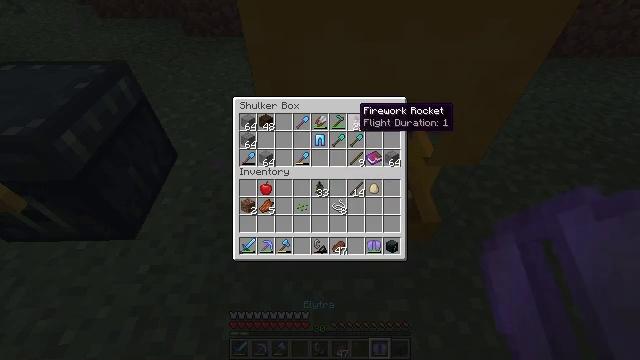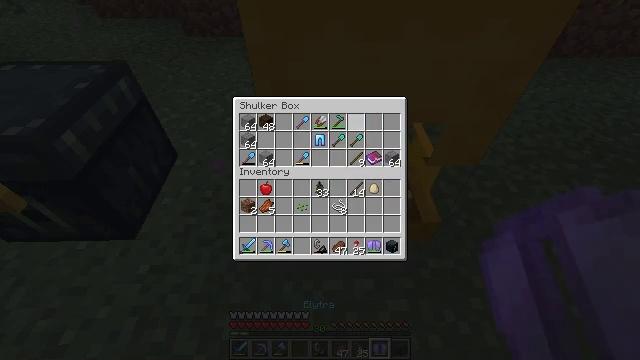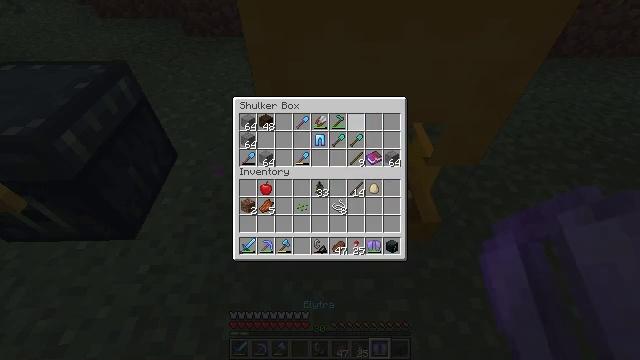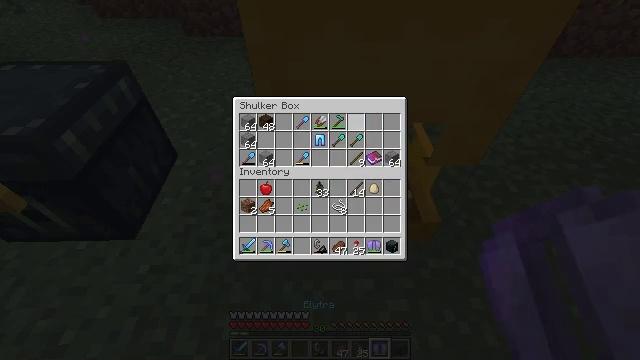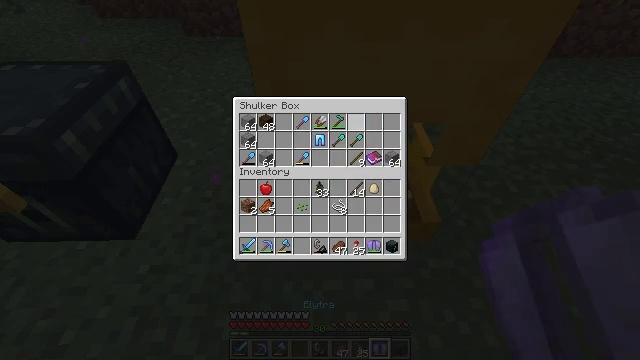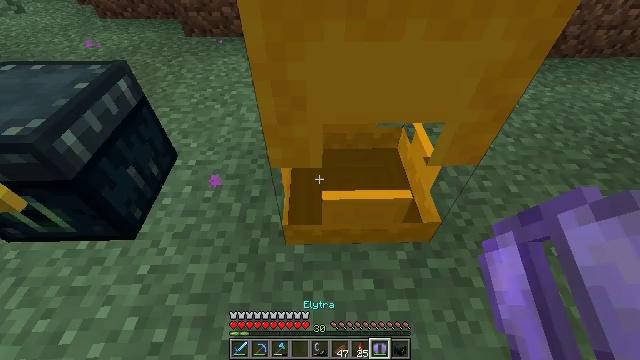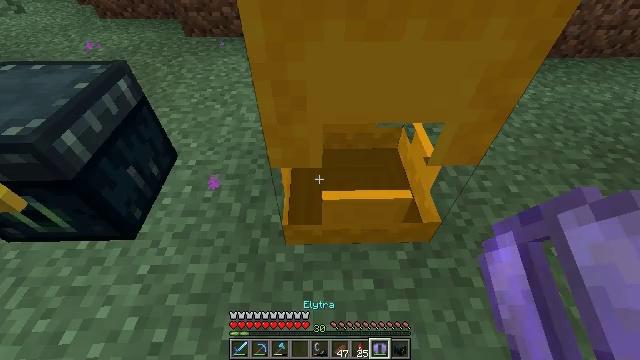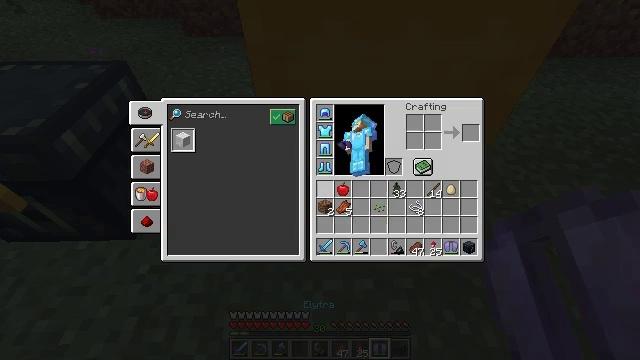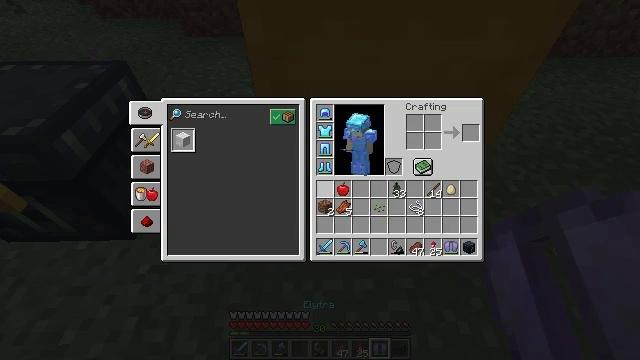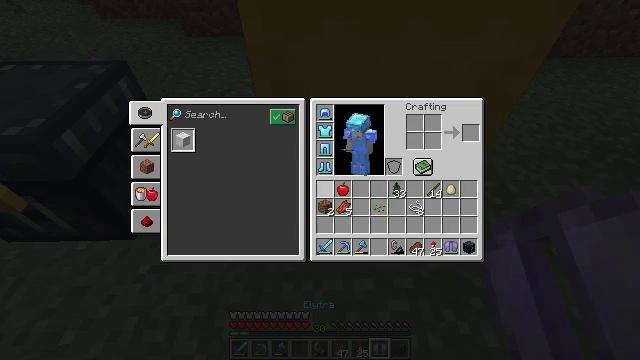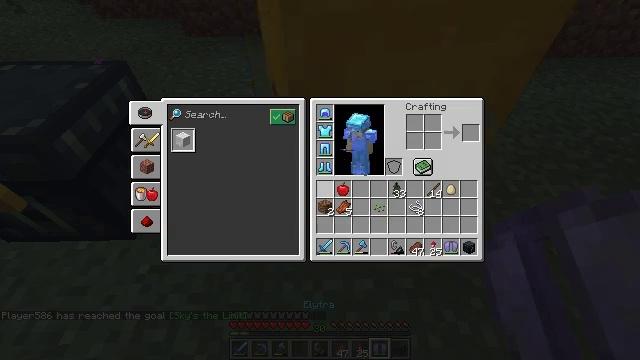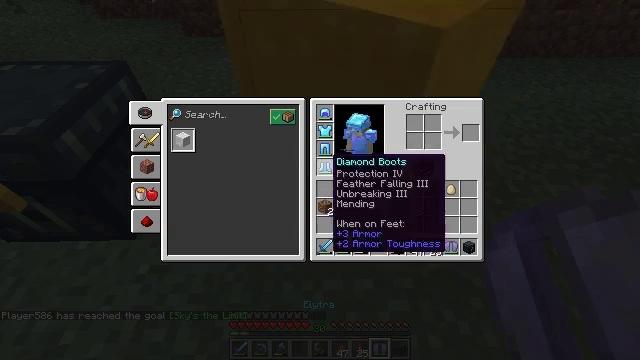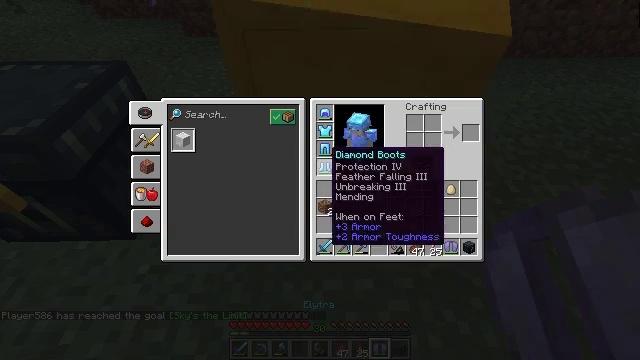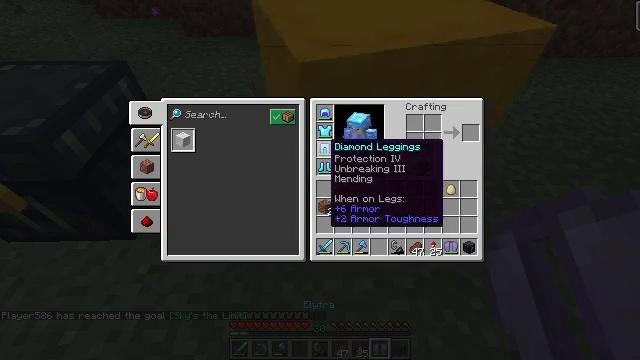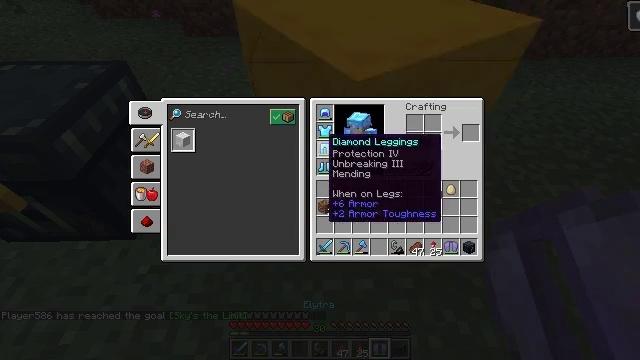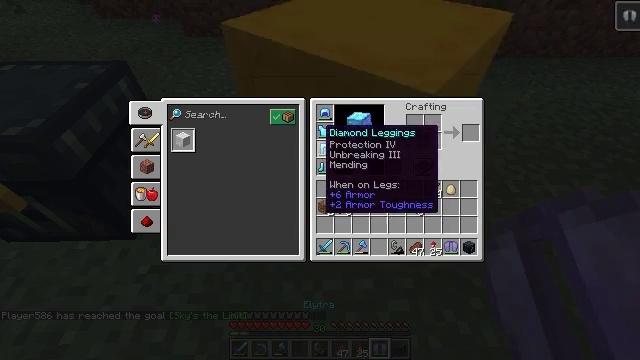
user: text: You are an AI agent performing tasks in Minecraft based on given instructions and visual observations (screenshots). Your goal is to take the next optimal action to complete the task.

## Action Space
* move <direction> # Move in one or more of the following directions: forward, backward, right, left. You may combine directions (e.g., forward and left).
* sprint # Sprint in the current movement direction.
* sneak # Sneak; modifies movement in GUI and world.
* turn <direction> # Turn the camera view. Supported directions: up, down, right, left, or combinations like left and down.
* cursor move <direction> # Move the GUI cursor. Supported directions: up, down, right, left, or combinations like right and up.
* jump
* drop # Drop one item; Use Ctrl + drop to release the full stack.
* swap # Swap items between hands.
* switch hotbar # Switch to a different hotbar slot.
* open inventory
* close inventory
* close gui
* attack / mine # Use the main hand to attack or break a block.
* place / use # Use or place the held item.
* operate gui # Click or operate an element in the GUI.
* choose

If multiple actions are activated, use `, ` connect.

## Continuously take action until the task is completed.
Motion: motion action
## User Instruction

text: Retrieve the yellow shulker box for storage.
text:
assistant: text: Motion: sneak, operate gui
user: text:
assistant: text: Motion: sneak, operate gui
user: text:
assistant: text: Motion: sneak
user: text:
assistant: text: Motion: no_op
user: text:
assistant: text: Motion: no_op
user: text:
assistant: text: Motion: close gui
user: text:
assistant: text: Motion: open inventory
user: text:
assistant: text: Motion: open inventory
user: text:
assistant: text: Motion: open inventory
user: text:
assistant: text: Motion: no_op
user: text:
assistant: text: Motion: no_op
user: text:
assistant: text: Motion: sneak, cursor move up
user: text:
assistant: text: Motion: sneak, cursor move up
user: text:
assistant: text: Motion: sneak
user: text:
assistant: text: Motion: sneak, cursor move up
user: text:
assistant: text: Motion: sneak
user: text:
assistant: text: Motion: sneak
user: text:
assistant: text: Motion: sneak, operate gui
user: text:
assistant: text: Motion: sneak, operate gui
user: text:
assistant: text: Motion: sneak
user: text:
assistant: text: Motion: sneak
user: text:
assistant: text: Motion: sneak, cursor move right and down
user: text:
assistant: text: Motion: sneak, cursor move right and down
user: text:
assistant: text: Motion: sneak, cursor move down
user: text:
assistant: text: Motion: sneak, cursor move down
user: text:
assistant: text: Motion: sneak, cursor move down
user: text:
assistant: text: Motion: sneak, cursor move down
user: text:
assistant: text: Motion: sneak
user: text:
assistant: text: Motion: sneak
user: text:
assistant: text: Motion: sneak, cursor move right